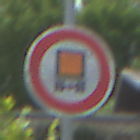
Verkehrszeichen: VerbotKennzeichnungspflichtigeKraftfahrzeugeGefaehrlicheGueter
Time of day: Midday
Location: Outdoor (Nature)
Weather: PartlyCloudy
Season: NotSpecified
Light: Natural